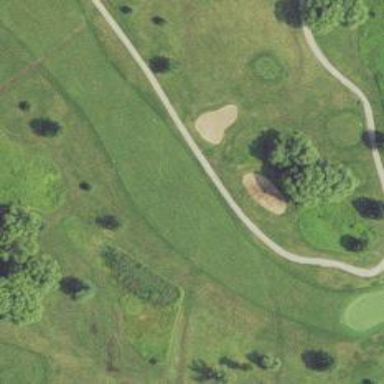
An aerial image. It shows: Rough area in golf course.